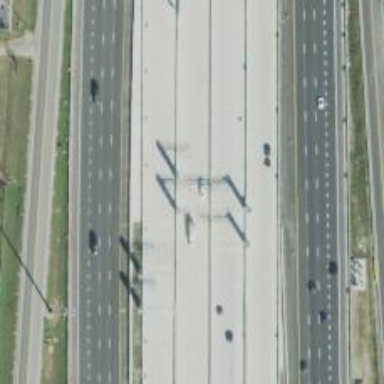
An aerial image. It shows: Toll gantry on the road.